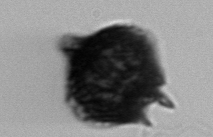
Label: Gonyaulax